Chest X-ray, PA view. Patient: 27 years old, sex F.
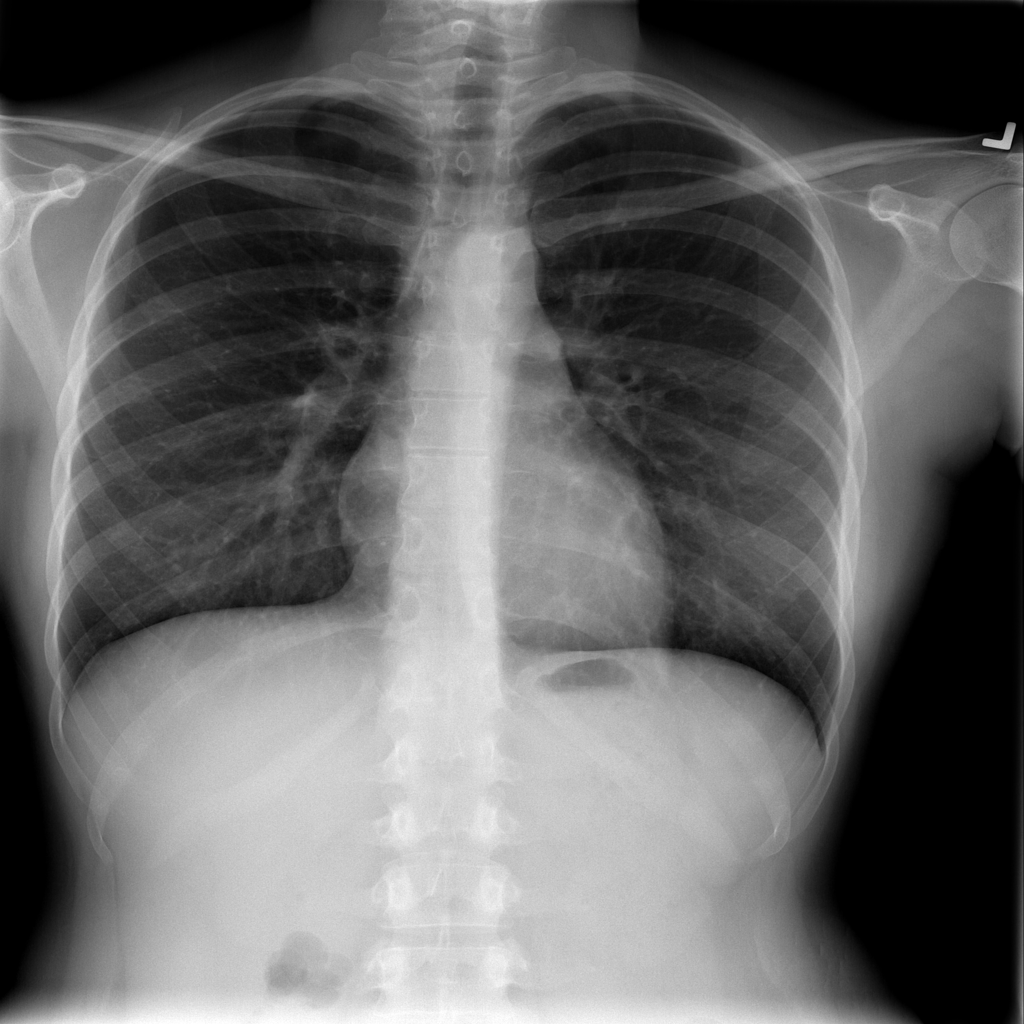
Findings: No Finding